Question: I generated a 2d array, in each row, there is a random x, random y and f(x,y).
I chose random 'x' and 'y' because 'f(x, y)' is very long to compute.
I used 'Axes3D' from 'mpl_toolkits.mplot3d' to draw the result :
'''
ax.scatter(tableau[:,0], tableau[:,1], zs=tableau[:,2], c='r', marker='o')
'''
The result is not useful. Impossible to understand the shape of f

Is there a better way to draw f(x,y)?
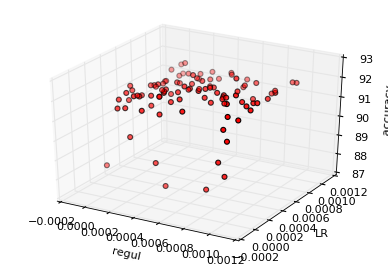
Answer: If your goal is to see the shape of your function better you can rotate the axes with matplotlib method 'view_init(elev=None, azim=None)'; it sets the elevation and azimuth of the axes angle . For example:
'''
from mpl_toolkits.mplot3d import axes3d
import matplotlib.pyplot as plt
fig = plt.figure()
ax = fig.add_subplot(111, projection='3d')
# Test 3D function
X, Y, Z = axes3d.get_test_data(0.1)
ax.plot_wireframe(X, Y, Z, rstride=5, cstride=5)
ax.view_init(elev, azim)
plt.draw()
'''
With elev=30 and azim=45:
<URL>
With elev=30 and azim=90:
<URL>
With elev=0 and azim=90:
<URL>